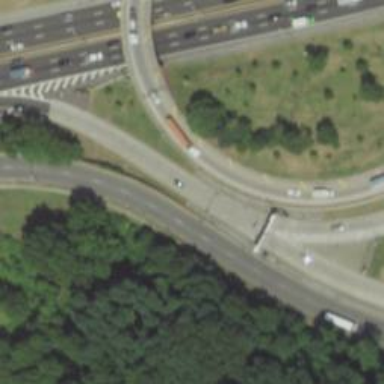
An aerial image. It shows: Motorway junction.